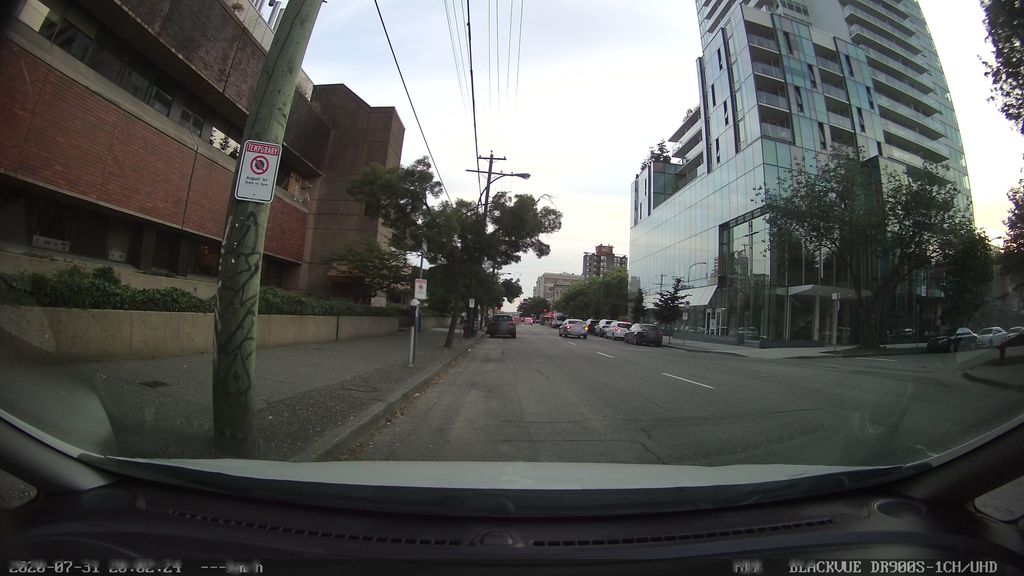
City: vancouver